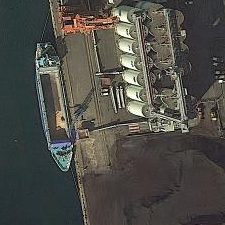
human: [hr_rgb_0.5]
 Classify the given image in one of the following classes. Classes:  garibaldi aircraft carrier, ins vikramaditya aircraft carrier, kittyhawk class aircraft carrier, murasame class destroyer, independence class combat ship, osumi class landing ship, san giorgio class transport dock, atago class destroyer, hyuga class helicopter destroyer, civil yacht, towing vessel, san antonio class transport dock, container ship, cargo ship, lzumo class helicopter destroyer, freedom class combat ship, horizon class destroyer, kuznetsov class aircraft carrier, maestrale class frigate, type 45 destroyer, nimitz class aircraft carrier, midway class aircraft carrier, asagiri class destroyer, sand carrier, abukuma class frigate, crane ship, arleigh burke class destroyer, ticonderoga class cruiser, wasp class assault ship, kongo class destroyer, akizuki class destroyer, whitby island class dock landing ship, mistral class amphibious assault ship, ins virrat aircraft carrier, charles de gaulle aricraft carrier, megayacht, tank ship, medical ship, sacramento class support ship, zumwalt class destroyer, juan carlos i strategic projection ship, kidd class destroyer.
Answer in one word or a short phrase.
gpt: Sand carrier